Question: I am in need of a jQuery plugin which can give me book flip effect with a nice spiral image in between pages, and flip of pages.
By spiral effect I mean:

I have tried many plugins but none provides a middle image customization and opening and closing book effect, I mean front page and end page.
Has anyone ever encountered some plugin, or some plugin that can be customized to this?
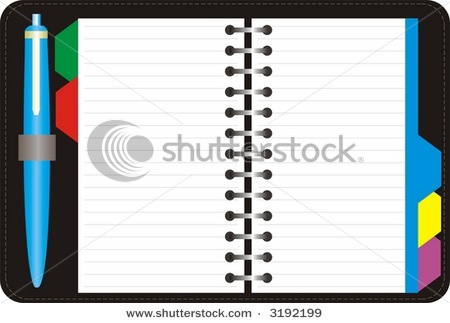
Answer: Try <URL>. It's without the spiral, but it is simple and nice looking.